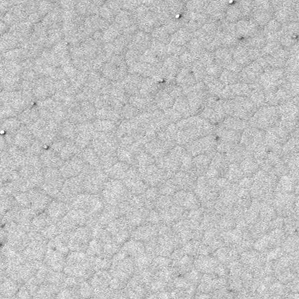
Label: frost